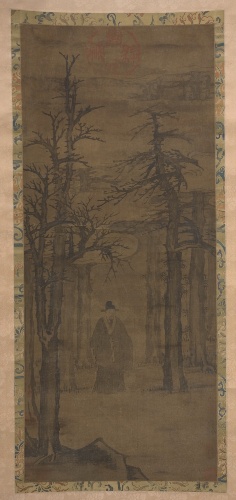
Artist: Unidentified artist|Zhao Lingrang
Artist bio: |Chinese, active ca. 1070–1100
Object type: Hanging scroll
Classification: Paintings
Medium: Hanging scroll; ink and color on silk
Culture: China
Period: Qing dynasty (1644–1911)
Dimensions: Image: 34 x 14 1/2 in. (86.4 x 36.8 cm)
Overall with mounting: 94 1/2 x 20 5/8 in. (240 x 52.4 cm)
Overall with knobs: 94 1/2 x 24 3/4 in. (240 x 62.9 cm)
Department: Asian Art
Credit line: John Stewart Kennedy Fund, 1913
Accession year: 1913
Repository: Metropolitan Museum of Art, New York, NY
Tags: Men|Trees